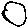
Label: circle